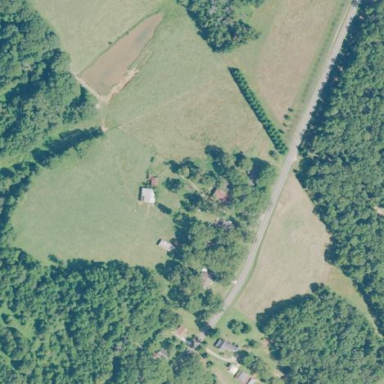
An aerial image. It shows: Farm area.